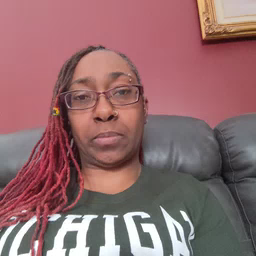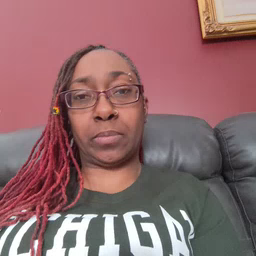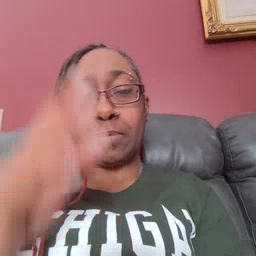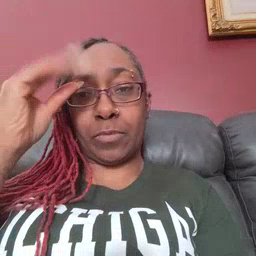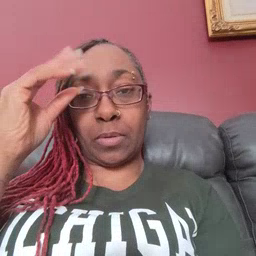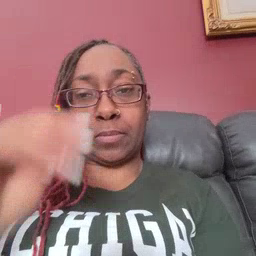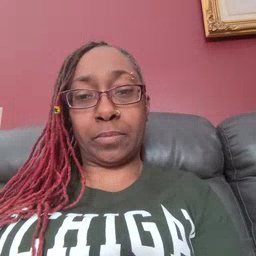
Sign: boy